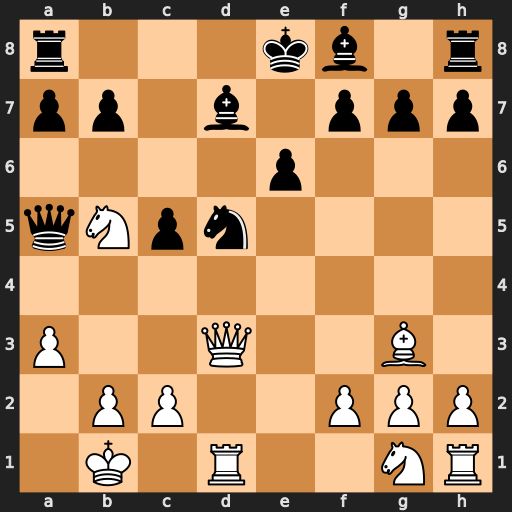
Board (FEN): r3kb1r/pp1b1ppp/4p3/qNpn4/8/P2Q2B1/1PP2PPP/1K1R2NR
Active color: w
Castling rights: kq
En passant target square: -
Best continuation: Nc7+ Qxc7 Bxc7